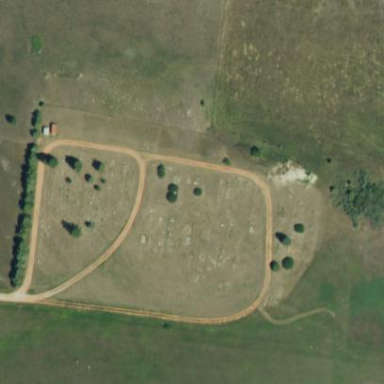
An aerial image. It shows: Cemetery.